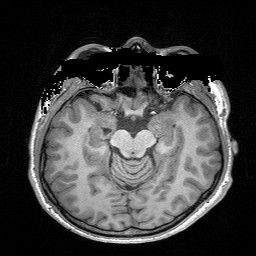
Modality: T1w
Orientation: coronal